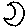
Label: moon